Question: Is there any way to add the x-graphics in the android Editbox like the of iPhone
So that by clicking on that x graphic it can clear all the values in the Editbox

Is there any way to listen weather i touch a specific part of an edit text
Thank you
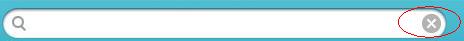
Answer: Yes there is a way to achieve this.
Define a RelativeLayout like this one.
'''
<?xml version="1.0" encoding="utf-8"?>
<RelativeLayout xmlns:android="http://schemas.android.com/apk/res/android"
android:layout_width="fill_parent"
android:layout_height="wrap_content">
<EditText android:id="@+id/edittext"
android:layout_width="fill_parent"
android:layout_height="wrap_content"
android:text="@string/hello"/>
<ImageButton android:id="@+id/clear"
android:layout_width="wrap_content"
android:layout_height="wrap_content"
android:src="@drawable/icon"
android:layout_alignRight="@id/edittext"/>
</RelativeLayout>
'''
Now what happens. The ImageButton gets drawn on top of the EditText. We set its right edge to be equal to the right edge of the EditTexts in order to get it appear on the right side.
Now you have to assign your ImageButton an OnCLickListener with if overridden method to just set the EditTexts text to a empty string like that.
'''
EditText editText = null;
ImageButton clear = null;
@Override
public void onCreate(Bundle savedInstanceState) {
super.onCreate(savedInstanceState);
setContentView(R.layout.clear);
editText = (EditText) findViewById(R.id.edittext);
clear = (ImageButton) findViewById(R.id.clear);
clear.setOnClickListener(new View.OnClickListener() {
public void onClick(View v) {
editText.setText("");
}
});
'''
}
Now here we simply tell our ImageViews OnClickListener to reset our EditTexts text upon a click. Simple as that. ;)
Of course my example uses not very aesthetic images but you can fine tune the images yourself. The principle works.